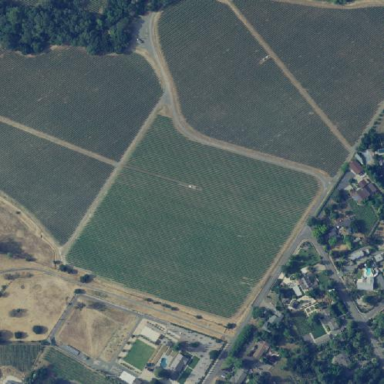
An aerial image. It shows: Vineyard growing grapes.